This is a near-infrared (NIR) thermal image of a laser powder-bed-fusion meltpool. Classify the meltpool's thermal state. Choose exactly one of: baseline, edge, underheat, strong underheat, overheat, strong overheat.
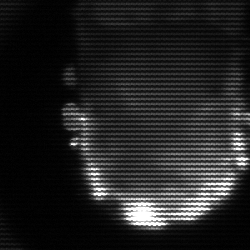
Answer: baseline